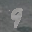
Label: 9